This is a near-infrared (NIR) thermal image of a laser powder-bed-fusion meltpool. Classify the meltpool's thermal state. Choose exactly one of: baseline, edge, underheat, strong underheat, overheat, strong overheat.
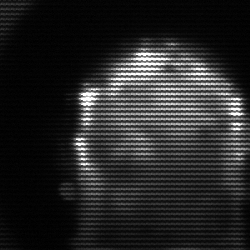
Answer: baseline